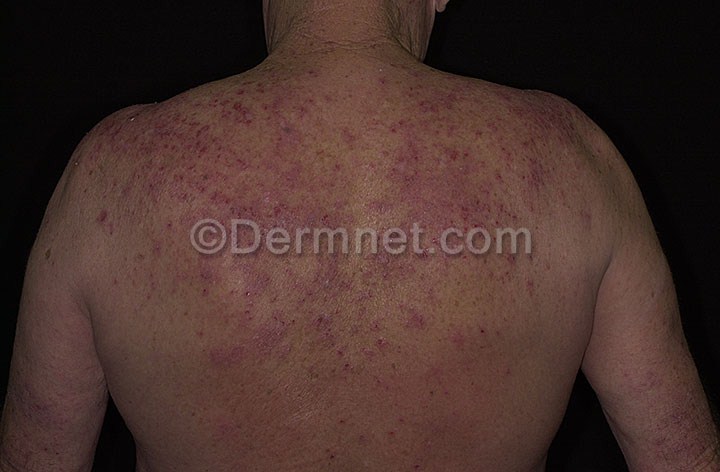
Disease: Eczema Photos